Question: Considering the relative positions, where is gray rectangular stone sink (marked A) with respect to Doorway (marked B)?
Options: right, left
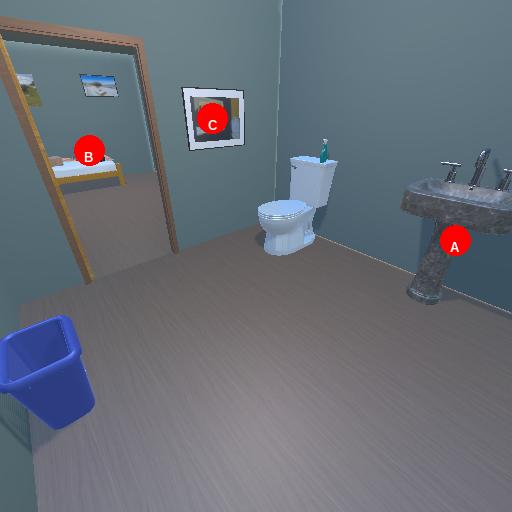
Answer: right